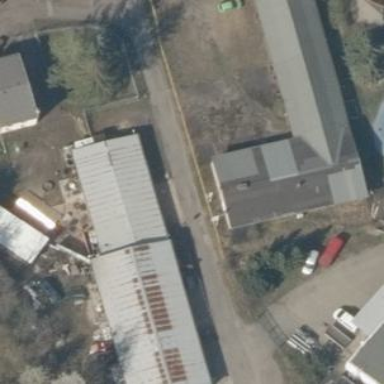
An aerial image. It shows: Shed.